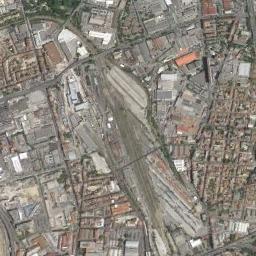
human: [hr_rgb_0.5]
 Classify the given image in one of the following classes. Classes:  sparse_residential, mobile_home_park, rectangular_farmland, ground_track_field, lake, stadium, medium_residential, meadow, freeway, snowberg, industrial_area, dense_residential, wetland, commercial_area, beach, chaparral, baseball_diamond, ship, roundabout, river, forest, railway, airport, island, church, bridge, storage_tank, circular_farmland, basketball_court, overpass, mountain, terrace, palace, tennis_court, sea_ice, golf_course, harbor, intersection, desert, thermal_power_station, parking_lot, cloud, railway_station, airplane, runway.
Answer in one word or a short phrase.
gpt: railway_station